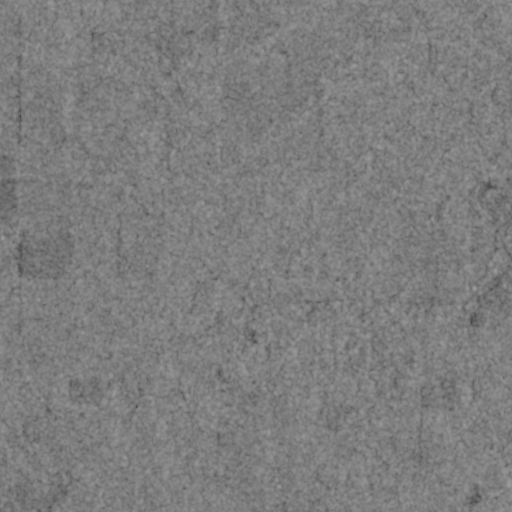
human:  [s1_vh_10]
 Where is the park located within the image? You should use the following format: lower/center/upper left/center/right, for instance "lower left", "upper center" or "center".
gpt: The park is located in the lower center of the image.
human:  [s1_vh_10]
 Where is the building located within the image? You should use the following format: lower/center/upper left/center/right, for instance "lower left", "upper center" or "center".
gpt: There is no building in the image.

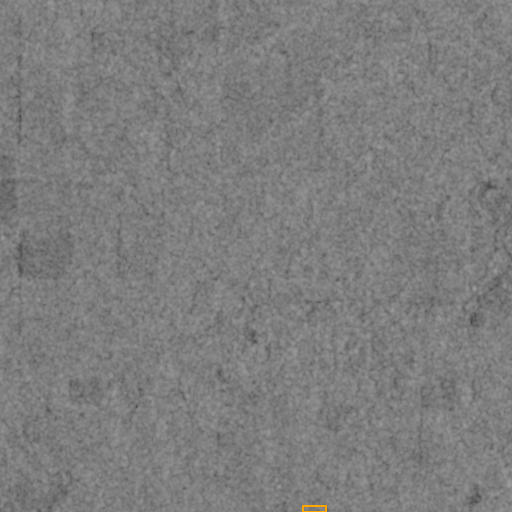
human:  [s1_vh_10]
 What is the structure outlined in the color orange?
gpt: The structure outlined in orange is a park.
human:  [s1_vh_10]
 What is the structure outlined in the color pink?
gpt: There is no pink outline.